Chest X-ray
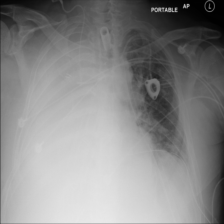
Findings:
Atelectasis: negative
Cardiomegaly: negative
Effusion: negative
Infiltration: negative
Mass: negative
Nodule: negative
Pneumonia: negative
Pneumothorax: negative
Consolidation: negative
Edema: negative
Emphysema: negative
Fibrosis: negative
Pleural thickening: negative
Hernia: negative